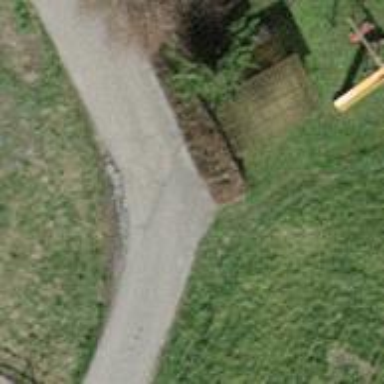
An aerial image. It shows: Asphalt cycleway.